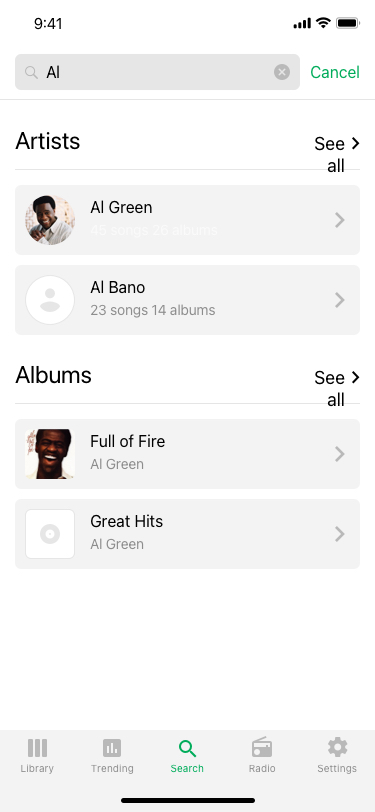
Text in this UI design:
KK
9:41 AM
Artists
See all
Albums
See all
Settings
Radio
Search
Trending
Library
Cancel
Al
45 songs 26 albums
Al Green
23 songs 14 albums
Al Bano
Al Green
Full of Fire
Al Green
Great Hits